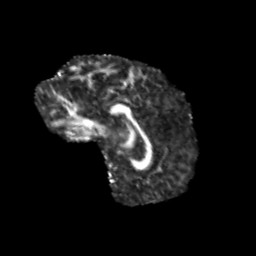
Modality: FA
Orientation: sagittal
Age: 10
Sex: male
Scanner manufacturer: siemens
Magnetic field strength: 3 T
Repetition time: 3.8 s
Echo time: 0.07 s